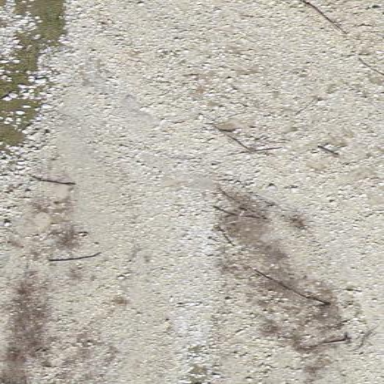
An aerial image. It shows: Terrain covered in shingle.